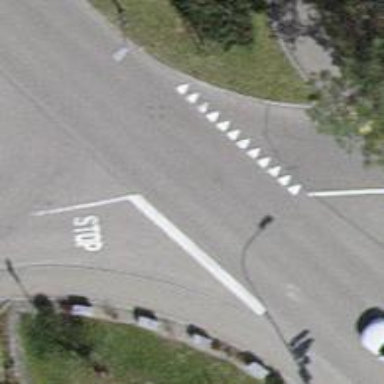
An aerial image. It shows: Stop road.